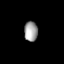
Tissue: lung
Cell type: Fibroblasts
Senescence score: 0.5788
Nuclear area (px): 264
Mean DAPI intensity: 159.432